Question: I am archiving the build on Xcode-8.3.3, i am getting following issue can anyone tell me that what i am doing here wrong?

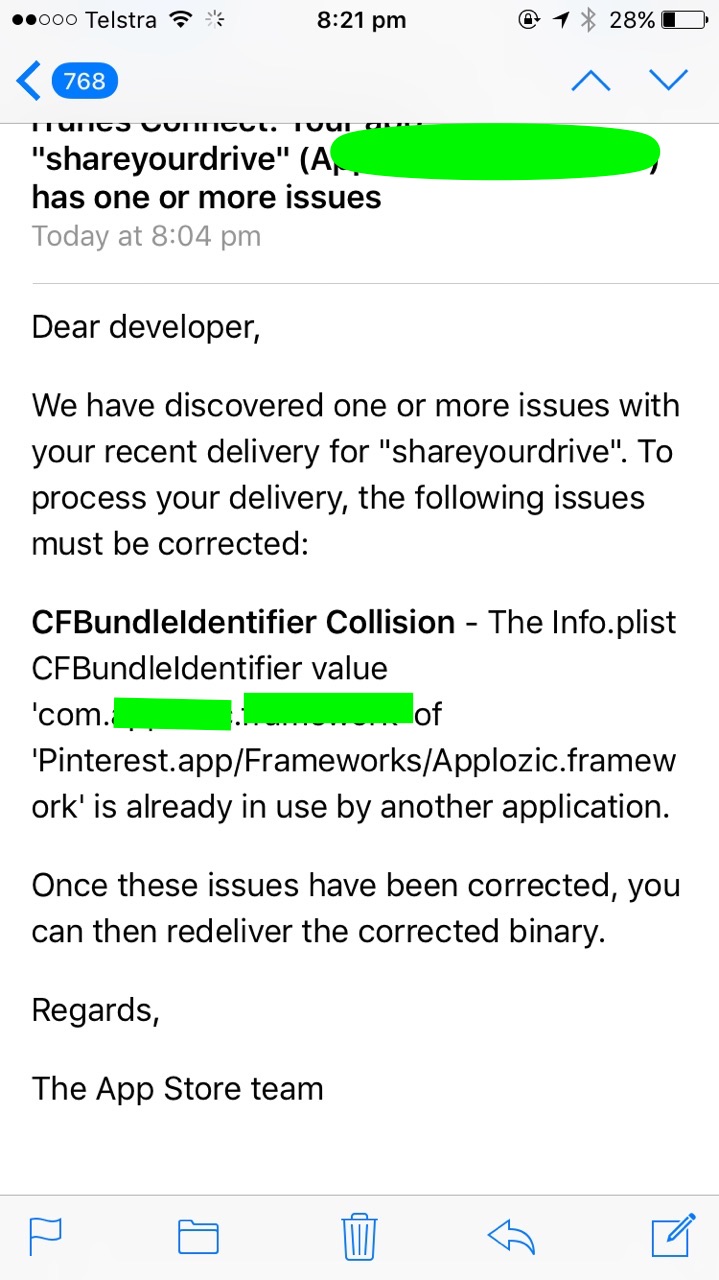
Answer: Just remove the provisioning profile once & recreate it,You must need to tackle Bundle identifier correctly.
Other possible solutions may be,
<URL>
<URL>